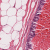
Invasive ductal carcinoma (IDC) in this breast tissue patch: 0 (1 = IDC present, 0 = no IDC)